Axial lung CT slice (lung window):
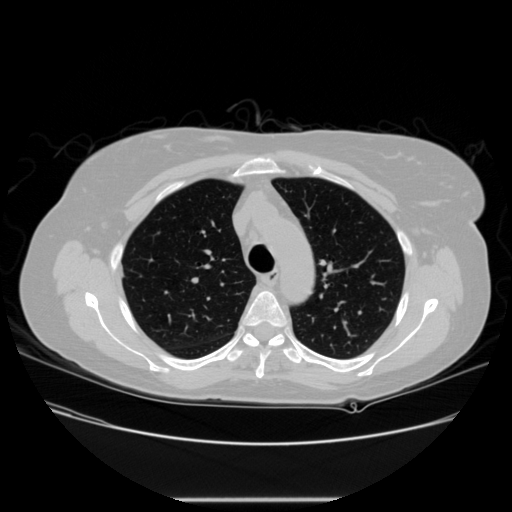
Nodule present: no